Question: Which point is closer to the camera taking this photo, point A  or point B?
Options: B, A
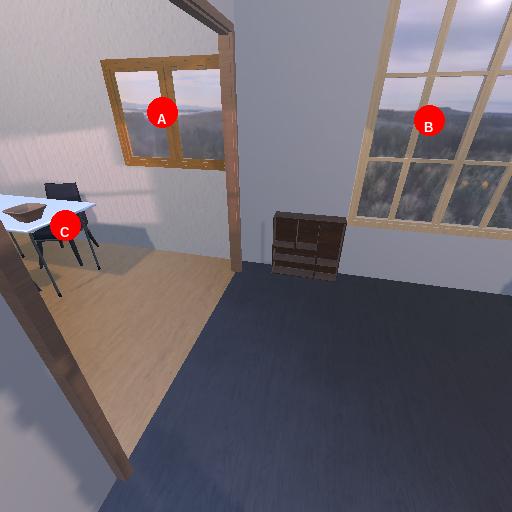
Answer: B